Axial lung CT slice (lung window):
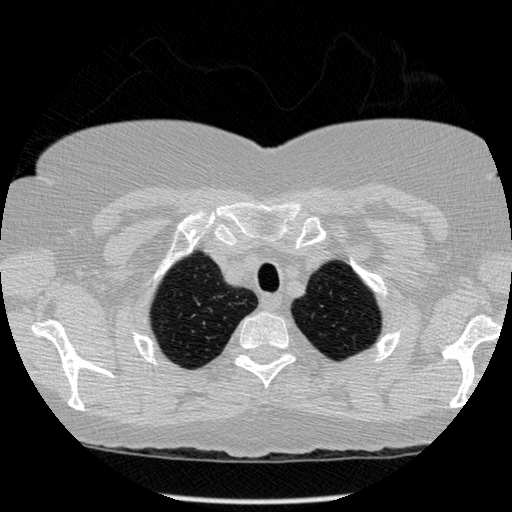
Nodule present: no